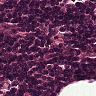
Metastatic tissue present: no